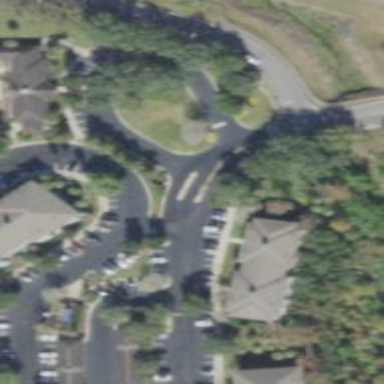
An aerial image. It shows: Living street.